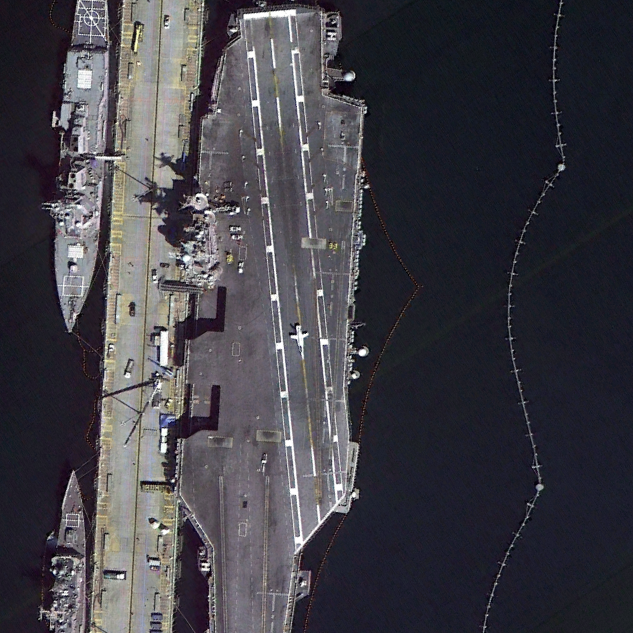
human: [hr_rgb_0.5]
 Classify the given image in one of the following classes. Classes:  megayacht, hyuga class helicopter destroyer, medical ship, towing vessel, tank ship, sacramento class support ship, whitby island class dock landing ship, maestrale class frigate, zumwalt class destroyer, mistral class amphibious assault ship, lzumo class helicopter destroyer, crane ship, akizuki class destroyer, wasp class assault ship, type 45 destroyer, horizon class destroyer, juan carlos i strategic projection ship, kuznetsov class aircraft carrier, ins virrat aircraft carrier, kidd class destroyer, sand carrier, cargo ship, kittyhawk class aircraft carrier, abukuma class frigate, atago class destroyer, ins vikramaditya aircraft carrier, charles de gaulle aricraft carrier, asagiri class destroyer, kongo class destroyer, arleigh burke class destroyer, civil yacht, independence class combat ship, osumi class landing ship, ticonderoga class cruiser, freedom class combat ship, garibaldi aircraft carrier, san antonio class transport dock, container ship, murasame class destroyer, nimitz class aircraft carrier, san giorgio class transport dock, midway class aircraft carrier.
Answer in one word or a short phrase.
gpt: Nimitz class aircraft carrier